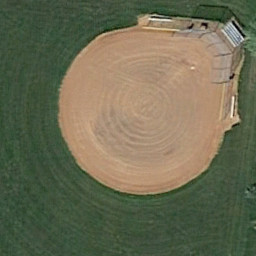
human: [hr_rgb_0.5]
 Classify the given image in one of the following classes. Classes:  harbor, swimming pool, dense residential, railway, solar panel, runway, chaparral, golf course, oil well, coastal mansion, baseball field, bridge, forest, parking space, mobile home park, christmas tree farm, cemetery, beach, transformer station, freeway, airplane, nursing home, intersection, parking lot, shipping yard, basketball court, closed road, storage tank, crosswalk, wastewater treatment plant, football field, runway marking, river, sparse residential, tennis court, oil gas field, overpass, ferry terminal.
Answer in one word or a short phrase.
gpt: baseball field